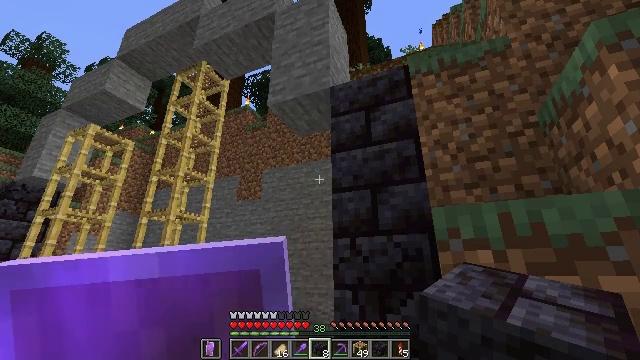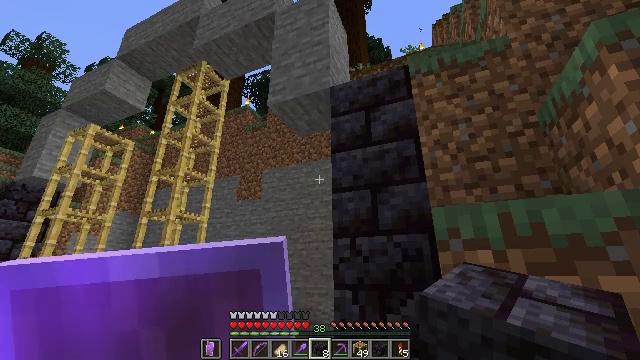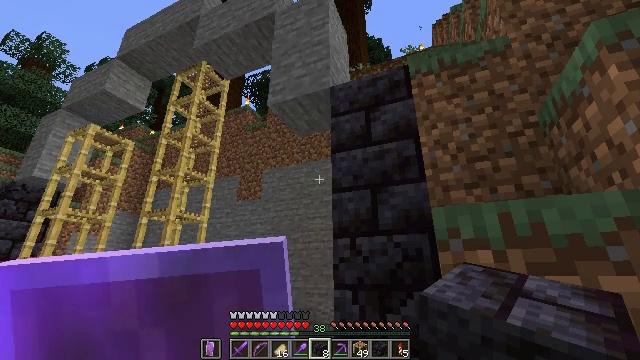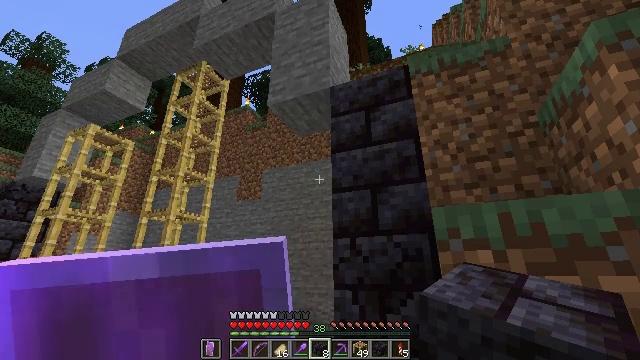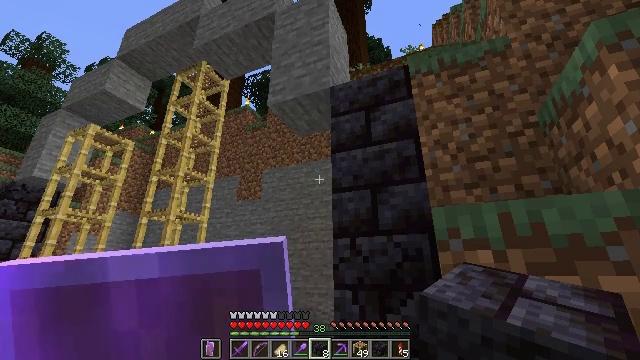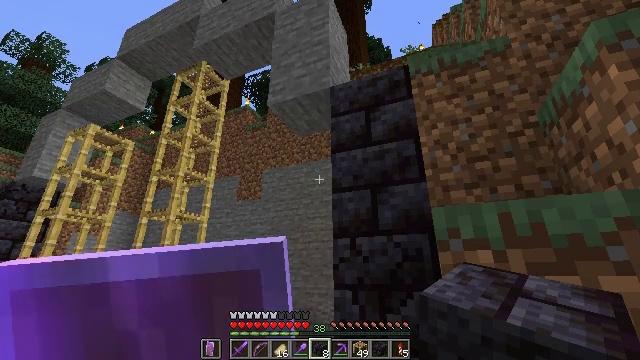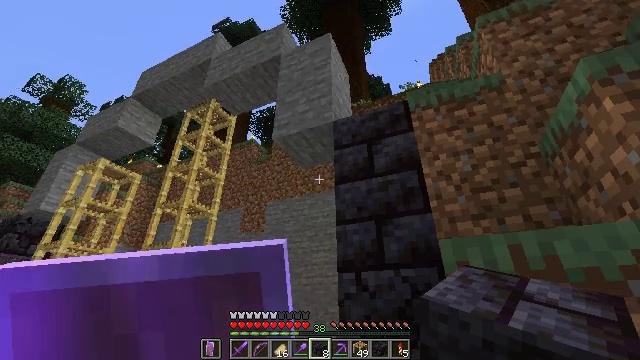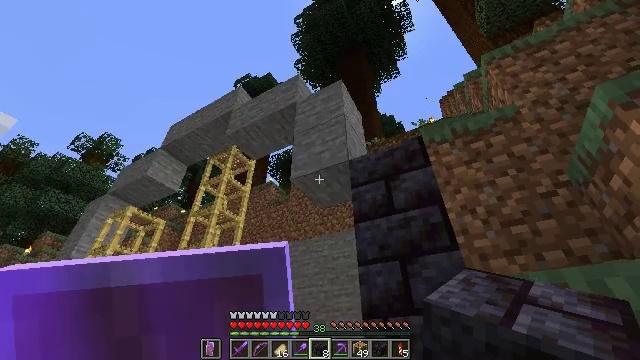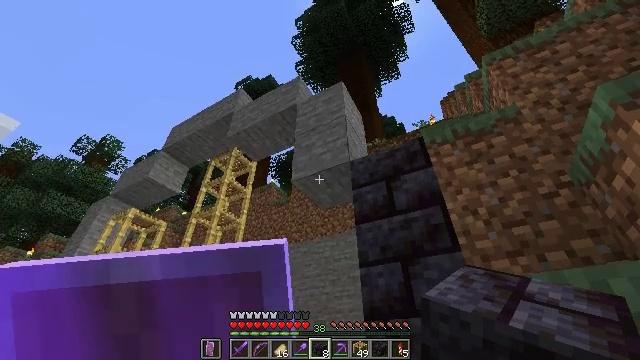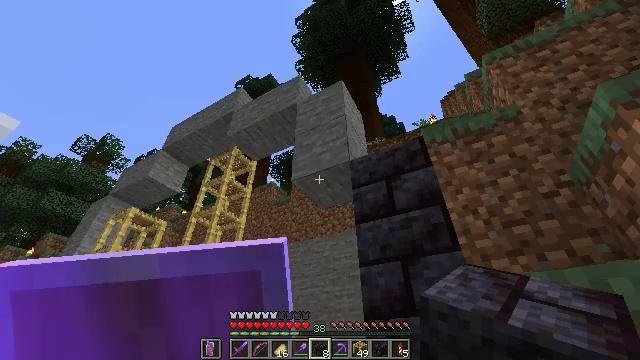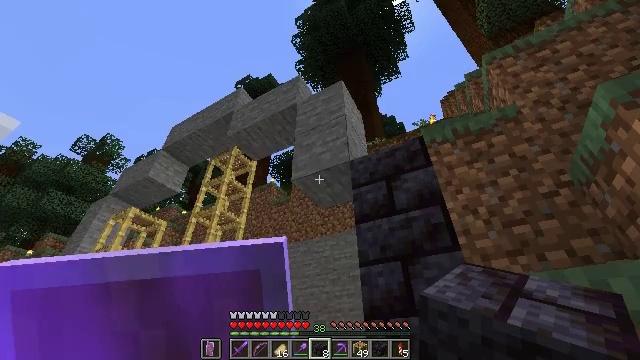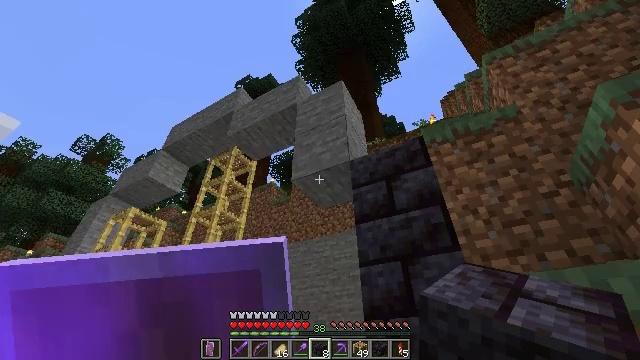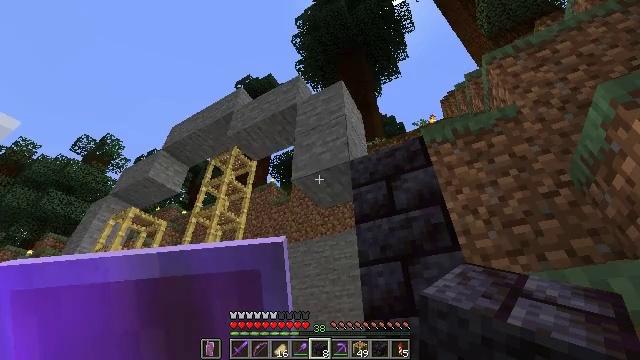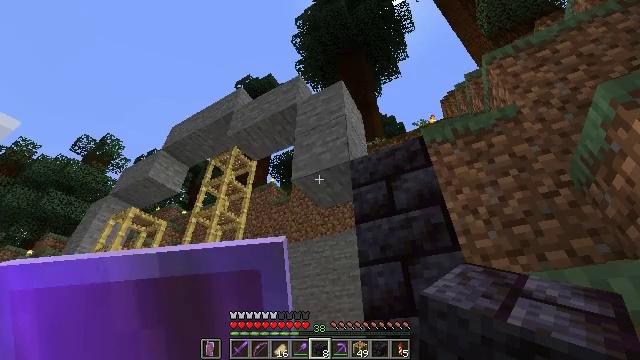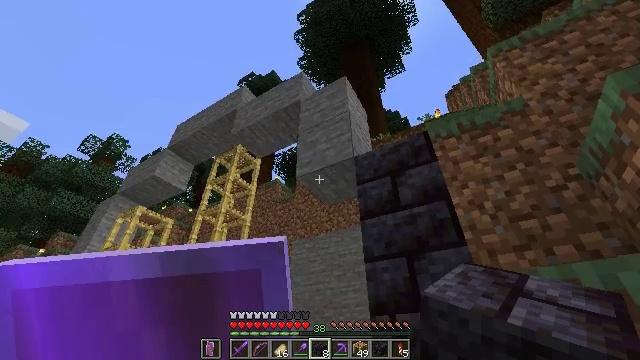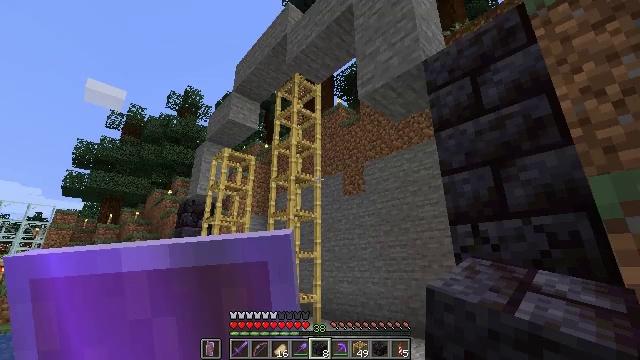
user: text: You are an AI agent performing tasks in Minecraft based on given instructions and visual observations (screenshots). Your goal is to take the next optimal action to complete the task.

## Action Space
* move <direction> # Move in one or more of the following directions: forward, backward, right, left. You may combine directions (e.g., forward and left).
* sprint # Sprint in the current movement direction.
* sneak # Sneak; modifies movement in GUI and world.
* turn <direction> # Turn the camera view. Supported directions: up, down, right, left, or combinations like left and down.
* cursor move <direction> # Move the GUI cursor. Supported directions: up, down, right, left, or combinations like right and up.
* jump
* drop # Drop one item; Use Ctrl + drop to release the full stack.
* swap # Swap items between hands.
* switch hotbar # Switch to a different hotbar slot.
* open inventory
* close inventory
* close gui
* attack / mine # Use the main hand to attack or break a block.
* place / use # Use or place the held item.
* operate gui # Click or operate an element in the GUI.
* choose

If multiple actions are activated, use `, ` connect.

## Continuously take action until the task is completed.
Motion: motion action
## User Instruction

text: craft item cracked polished blackstone bricks
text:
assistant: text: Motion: no_op
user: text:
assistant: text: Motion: no_op
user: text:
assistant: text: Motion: no_op
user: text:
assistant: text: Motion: no_op
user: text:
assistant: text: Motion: no_op
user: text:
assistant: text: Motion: turn up
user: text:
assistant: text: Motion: turn left and up
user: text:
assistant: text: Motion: no_op
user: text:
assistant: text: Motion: no_op
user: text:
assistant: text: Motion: no_op
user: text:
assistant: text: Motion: no_op
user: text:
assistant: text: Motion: no_op
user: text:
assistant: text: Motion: no_op
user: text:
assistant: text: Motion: turn left
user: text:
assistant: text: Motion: turn left and down
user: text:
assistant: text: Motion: turn left and down
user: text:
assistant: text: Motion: no_op
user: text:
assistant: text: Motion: no_op
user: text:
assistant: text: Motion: no_op
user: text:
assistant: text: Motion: no_op
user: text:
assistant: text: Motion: no_op
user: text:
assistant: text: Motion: no_op
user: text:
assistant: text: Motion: no_op
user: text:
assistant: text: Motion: no_op
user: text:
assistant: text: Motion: no_op
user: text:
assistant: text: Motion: no_op
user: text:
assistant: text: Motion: turn left and down
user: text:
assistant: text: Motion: turn left
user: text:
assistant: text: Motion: no_op
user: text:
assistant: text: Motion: no_op